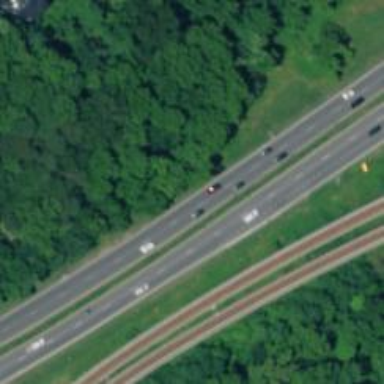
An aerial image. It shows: Primary highway that is also expressway.